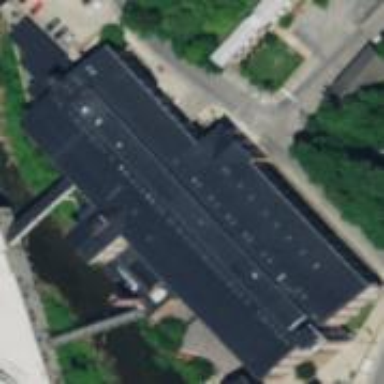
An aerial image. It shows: Industrial building.